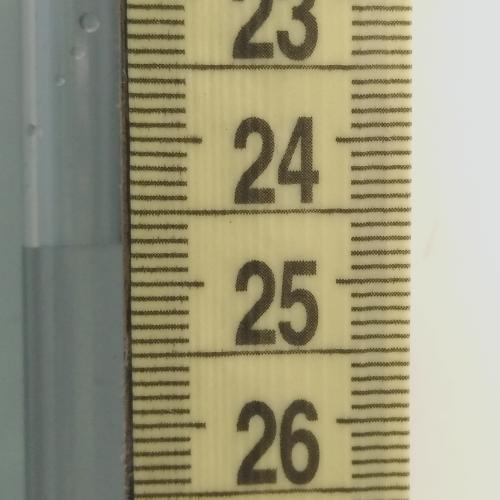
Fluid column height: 24.7 cm